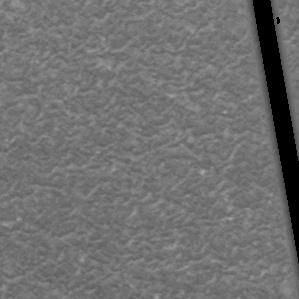
Label: frost